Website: home-depot
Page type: billing-address
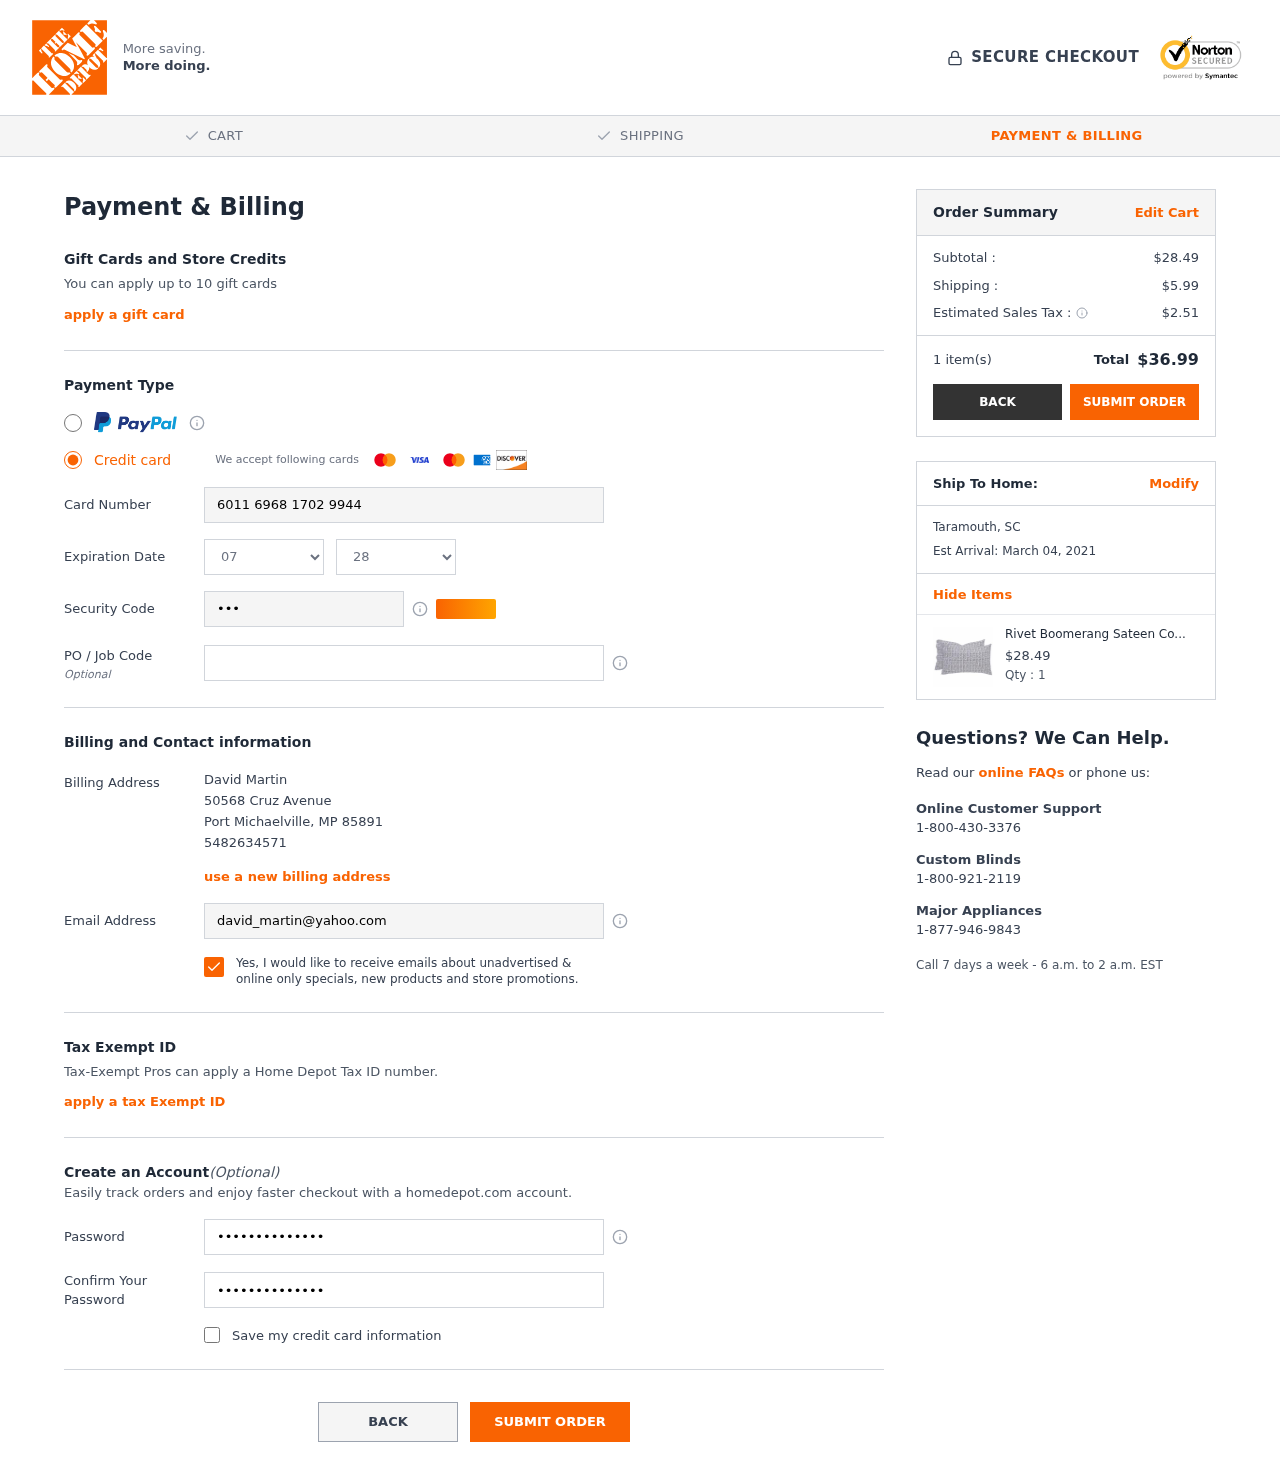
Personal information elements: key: PII_CARD_CVV
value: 285
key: PII_CARD_EXPIRY_MONTH
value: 07
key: PII_CARD_EXPIRY_YEAR
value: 28
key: PII_CARD_NUMBER
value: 6011 6968 1702 9944
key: PII_CITY
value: Port Michaelville
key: PII_CITY2
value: Taramouth
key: PII_EMAIL
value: david_martin@yahoo.com
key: PII_FULLNAME
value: David Martin
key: PII_PHONE
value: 5482634571
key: PII_POSTCODE
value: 85891
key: PII_STATE_ABBR
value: MP
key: PII_STATE_ABBR2
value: SC
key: PII_STREET
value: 50568 Cruz Avenue
Product elements: key: PRODUCT1_NAME
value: Rivet Boomerang Sateen Cotton Pillowcase Set
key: PRODUCT1_PRICE
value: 28.49
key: PRODUCT1_QUANTITY
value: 1
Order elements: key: ORDER_SUBTOTAL
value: $28.49
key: ORDER_SHIPPING_COST
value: $5.99
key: ORDER_TAX
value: $2.51
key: ORDER_NUM_ITEMS
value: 1 item(s)
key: ORDER_TOTAL
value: $36.99
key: ORDER_DELIVERY_DATE
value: Est Arrival: March 04, 2021